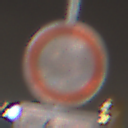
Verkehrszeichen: VerbotFahrzeugeAllerArt
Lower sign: EinspurigeFahrzeugeFrei2
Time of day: Night
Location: Outdoor (Urban)
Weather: PartlyCloudy
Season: NotSpecified
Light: Artificial